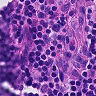
Metastatic tissue present: no